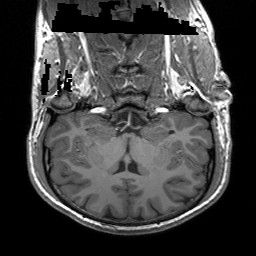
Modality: T1w
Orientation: sagittal